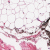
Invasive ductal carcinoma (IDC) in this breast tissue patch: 0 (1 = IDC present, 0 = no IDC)